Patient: sex F, age 58
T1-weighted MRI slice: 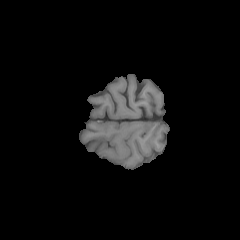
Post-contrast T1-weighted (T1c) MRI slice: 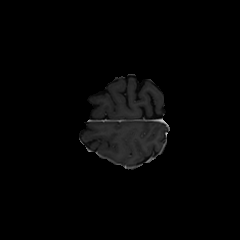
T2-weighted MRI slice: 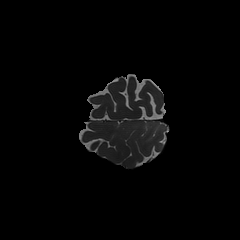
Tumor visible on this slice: no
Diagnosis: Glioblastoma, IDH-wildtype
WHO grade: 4